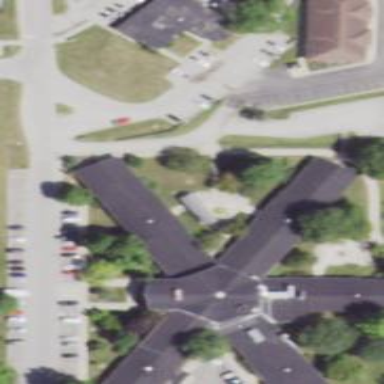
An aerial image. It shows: Residential building with half-hipped roof.